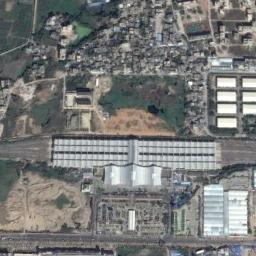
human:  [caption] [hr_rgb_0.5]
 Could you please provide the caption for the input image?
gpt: There is a railway station in the crowded city .

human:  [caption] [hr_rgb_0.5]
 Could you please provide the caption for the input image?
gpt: The railway station is next to some buildings and trees .

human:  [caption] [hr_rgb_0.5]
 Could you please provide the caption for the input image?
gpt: The railway station has some railways and a big building and some clearings and buildings are next to the railway station .

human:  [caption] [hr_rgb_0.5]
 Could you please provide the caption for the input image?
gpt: There are many buildings beside the railway station .

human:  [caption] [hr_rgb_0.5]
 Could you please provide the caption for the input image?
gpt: There are some green meadows and buildings around the railway station .